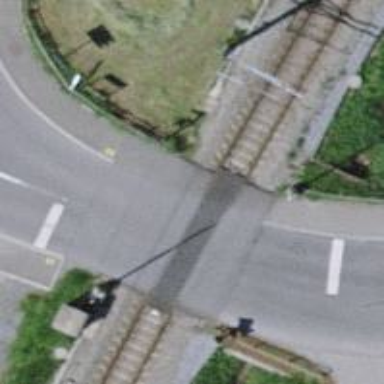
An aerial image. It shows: Full barrier at railway crossing.